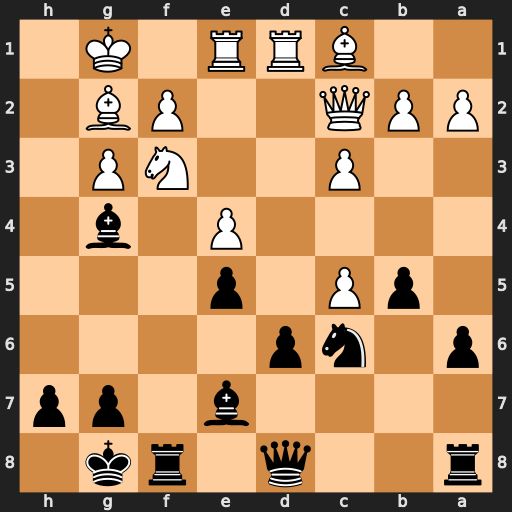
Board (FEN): r2q1rk1/4b1pp/p1np4/1pP1p3/4P1b1/2P2NP1/PPQ2PB1/2BRR1K1
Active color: b
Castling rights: -
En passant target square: -
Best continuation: Bxf3 Bxf3 Rxf3